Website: ulta-beauty
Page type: account-selection
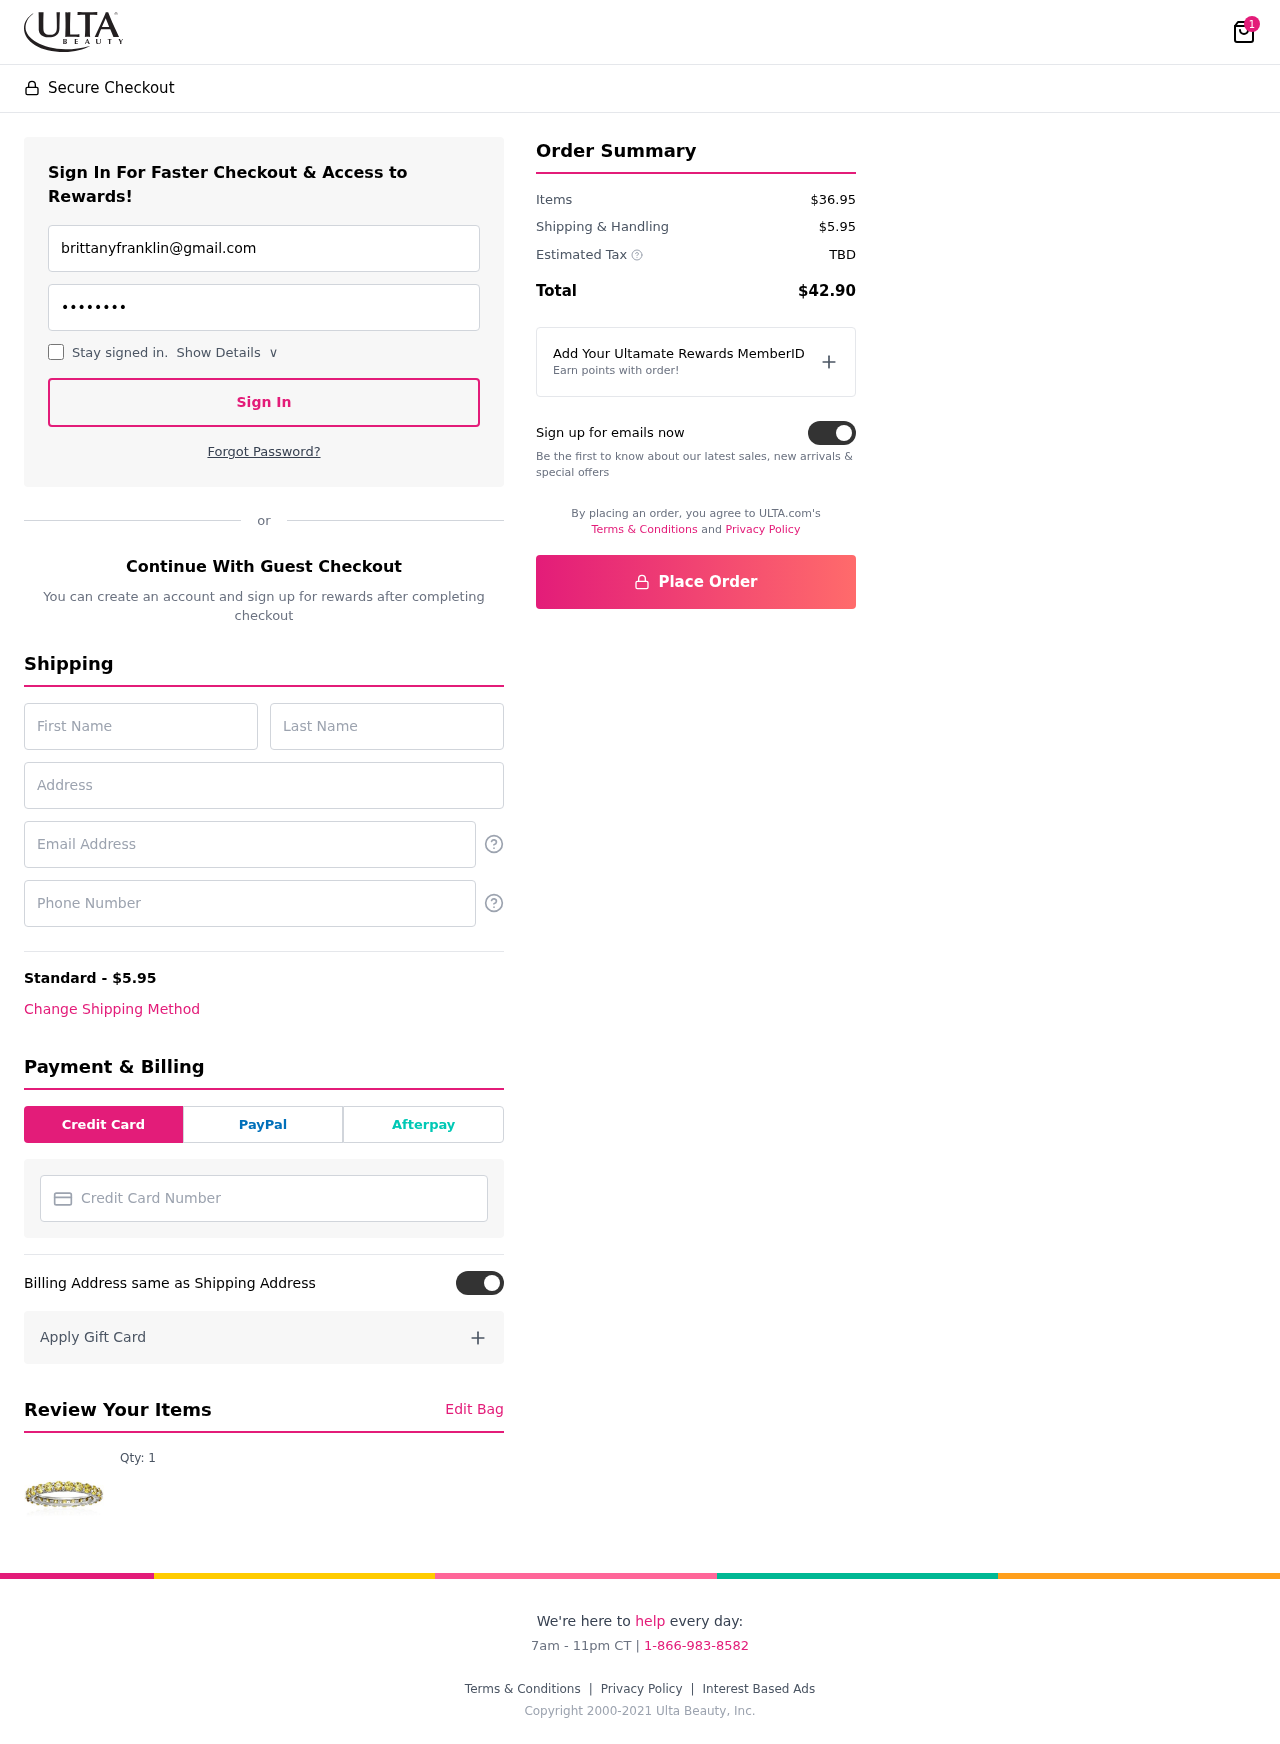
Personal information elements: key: PII_CARD_NUMBER
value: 6011 8300 3643 4177
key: PII_EMAIL
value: brittanyfranklin@gmail.com
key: PII_EMAIL2
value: brittanyfranklin@gmail.com
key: PII_FIRSTNAME
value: Brittany
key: PII_LASTNAME
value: Franklin
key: PII_PHONE
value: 2116975445
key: PII_STREET
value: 60449 Michelle Skyway
Product elements: key: PRODUCT1_QUANTITY
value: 1
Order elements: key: ORDER_NUM_ITEMS
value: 1
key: ORDER_SHIPPING_COST
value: $5.95
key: ORDER_SUBTOTAL
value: $36.95
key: ORDER_TAX
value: TBD
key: ORDER_TOTAL
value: $42.90